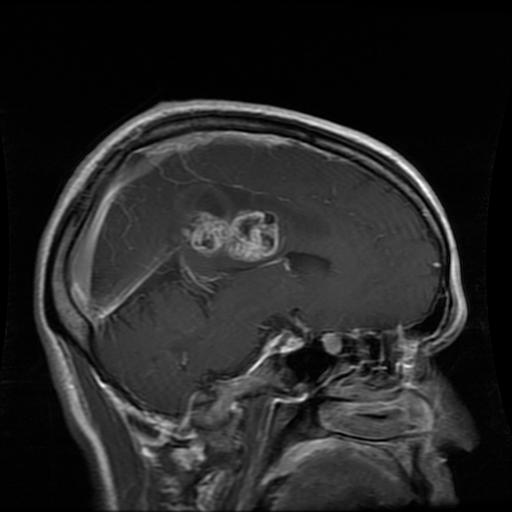
Label: glioma